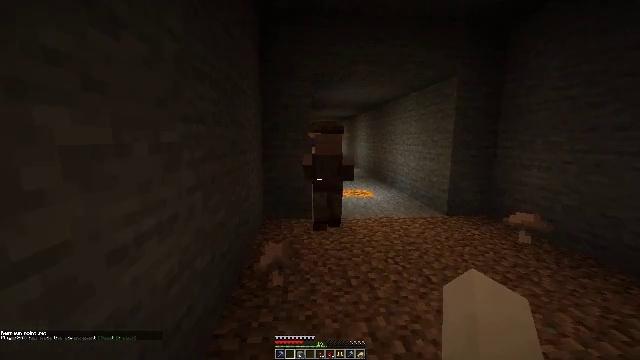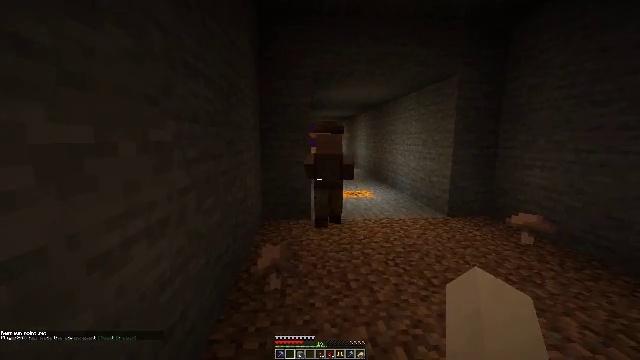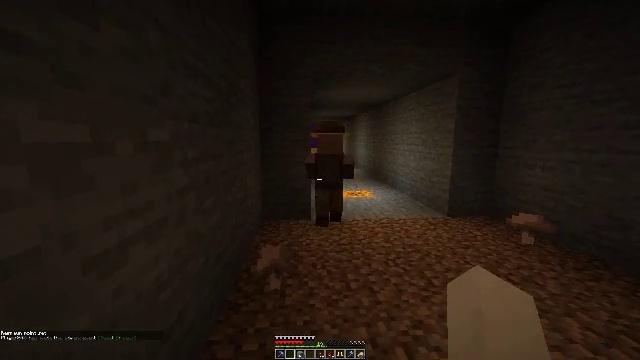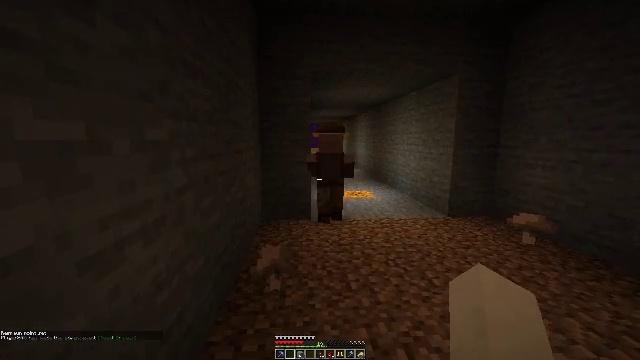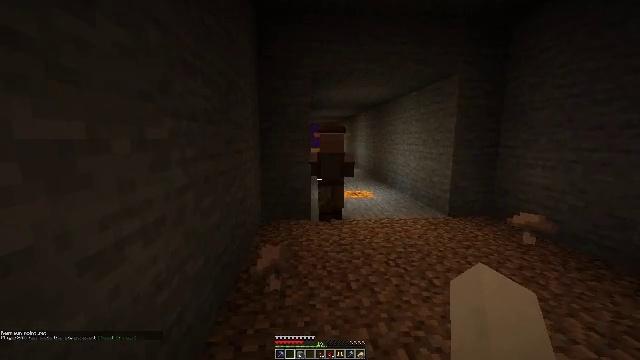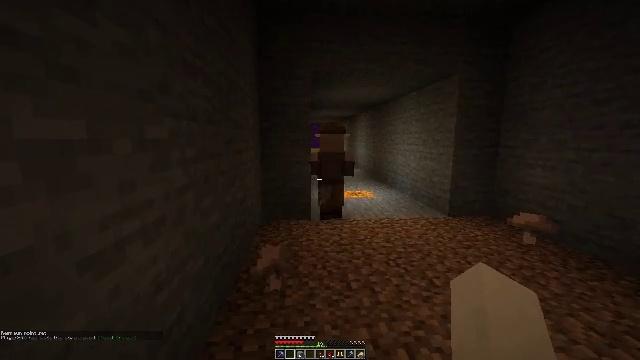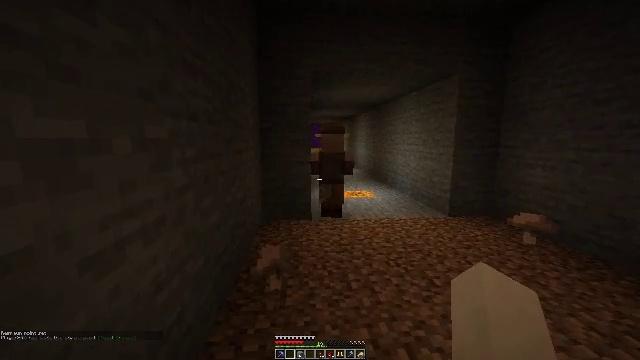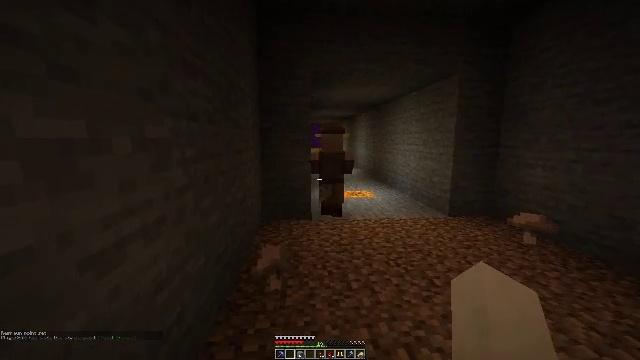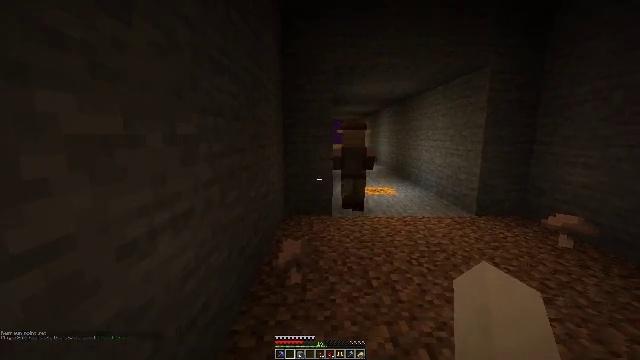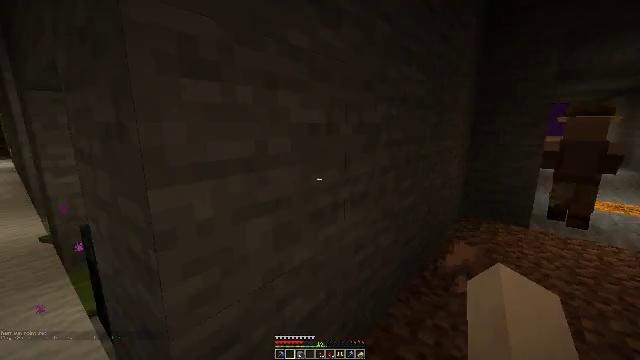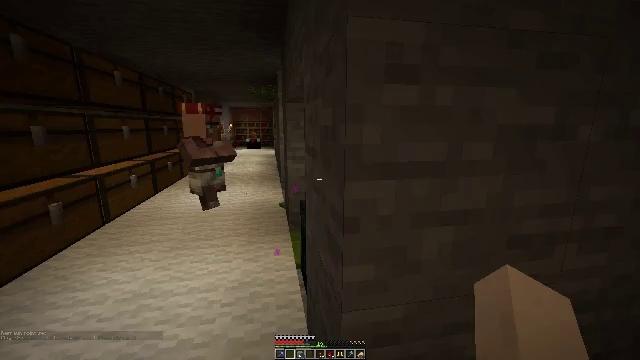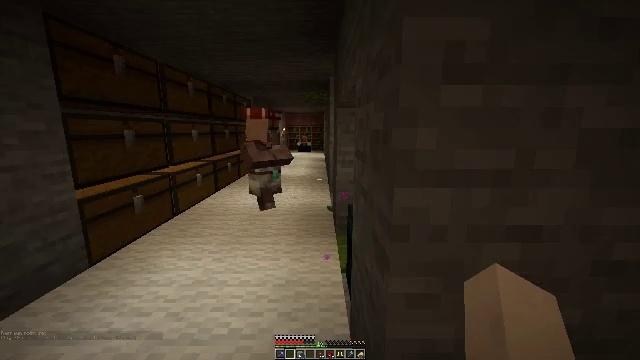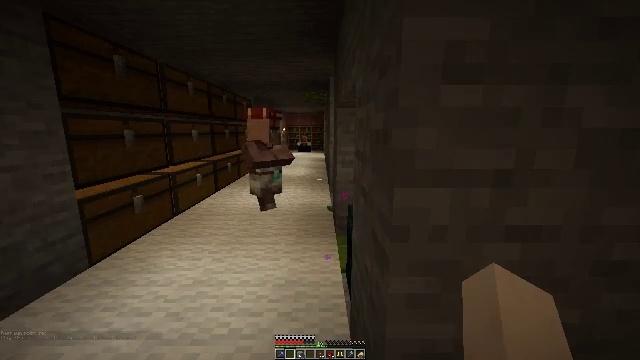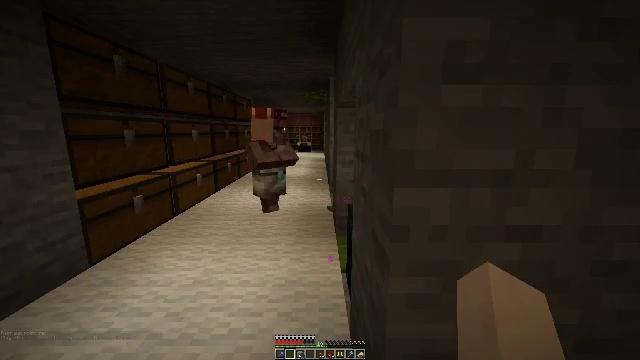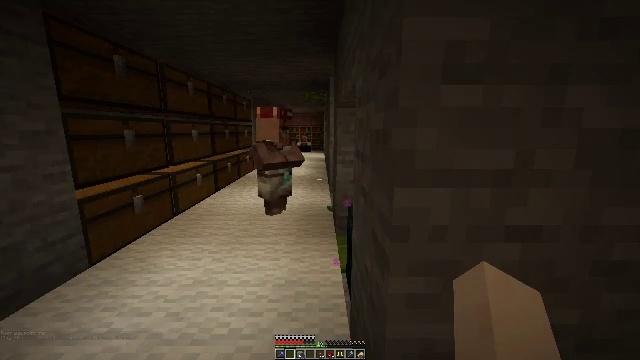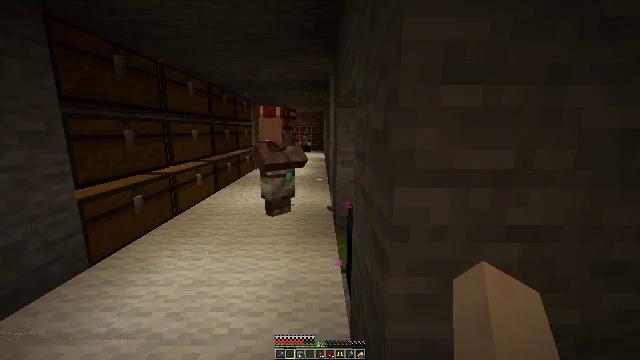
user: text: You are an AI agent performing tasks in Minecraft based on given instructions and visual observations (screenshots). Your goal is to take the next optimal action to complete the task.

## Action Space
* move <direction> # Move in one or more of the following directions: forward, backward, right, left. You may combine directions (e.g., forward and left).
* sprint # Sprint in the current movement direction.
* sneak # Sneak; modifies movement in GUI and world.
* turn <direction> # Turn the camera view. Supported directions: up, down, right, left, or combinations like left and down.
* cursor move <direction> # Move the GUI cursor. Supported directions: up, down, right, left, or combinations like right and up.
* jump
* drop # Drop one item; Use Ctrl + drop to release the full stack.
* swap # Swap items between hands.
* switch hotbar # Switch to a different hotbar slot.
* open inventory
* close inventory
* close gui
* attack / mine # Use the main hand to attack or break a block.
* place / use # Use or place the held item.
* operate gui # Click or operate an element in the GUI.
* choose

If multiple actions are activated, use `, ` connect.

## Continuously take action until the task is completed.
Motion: motion action
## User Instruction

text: Smash the barrel to get its contents.
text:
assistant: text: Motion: no_op
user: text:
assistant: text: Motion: no_op
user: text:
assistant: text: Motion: no_op
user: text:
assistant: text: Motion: no_op
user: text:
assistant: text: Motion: no_op
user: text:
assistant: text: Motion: no_op
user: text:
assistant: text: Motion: no_op
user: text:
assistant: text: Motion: turn left
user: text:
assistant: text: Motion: turn left and down
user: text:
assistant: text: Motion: turn left
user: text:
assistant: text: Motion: turn left
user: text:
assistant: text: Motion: no_op
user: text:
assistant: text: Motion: no_op
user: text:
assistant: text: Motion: no_op
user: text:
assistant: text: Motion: no_op
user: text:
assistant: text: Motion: no_op
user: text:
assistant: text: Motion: no_op
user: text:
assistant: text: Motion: no_op
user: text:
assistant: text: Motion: no_op
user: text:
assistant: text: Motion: no_op
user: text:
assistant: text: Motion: no_op
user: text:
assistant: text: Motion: no_op
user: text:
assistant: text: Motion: no_op
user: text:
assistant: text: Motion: no_op
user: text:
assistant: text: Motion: no_op
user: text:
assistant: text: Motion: turn right
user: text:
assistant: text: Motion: move left, turn right
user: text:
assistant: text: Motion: move left, turn right
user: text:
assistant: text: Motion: move left, turn right and down
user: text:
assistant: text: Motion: turn right